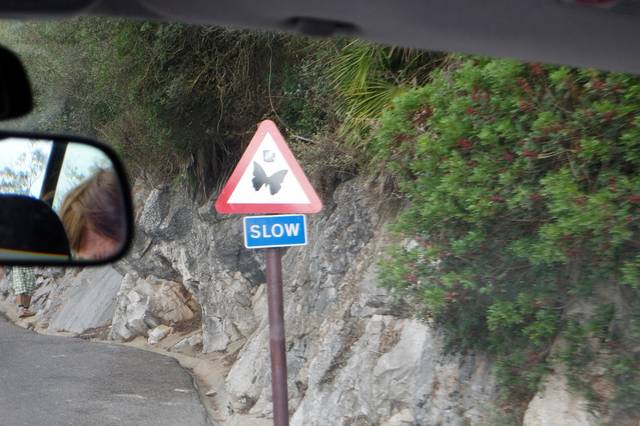
Region: Spain
Coordinates: 36.131, -5.346